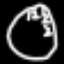
Label: clock